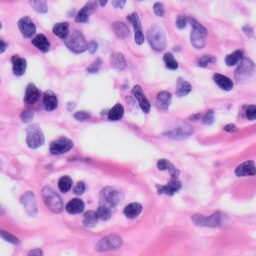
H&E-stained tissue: Skin